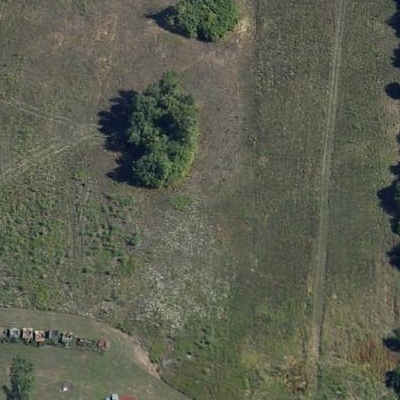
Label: Grass